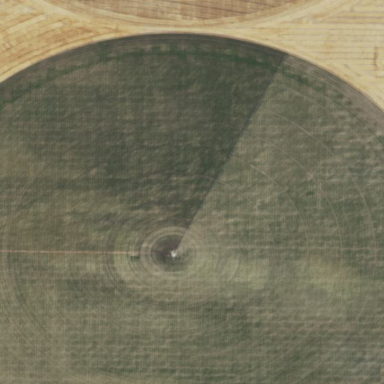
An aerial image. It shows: Farmland with pivot irrigation system.